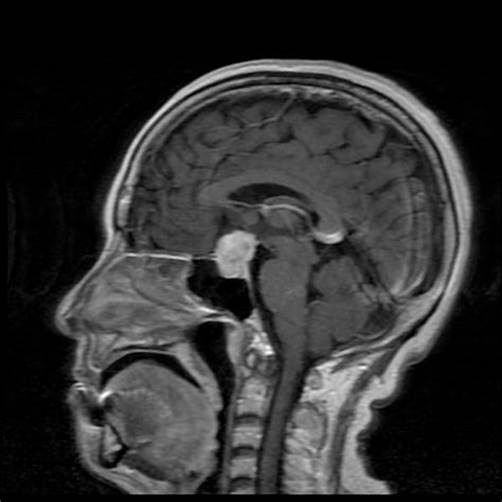
Label: pituitary